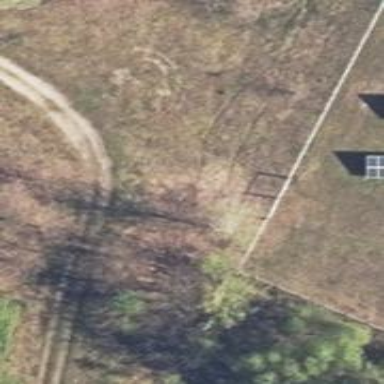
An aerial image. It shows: Abandoned railway spur.